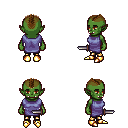
a pixel art fantasy rpg character, female body template, orc, green skin, chain tabard jacket, gold greaves, brown short mohawk hairstyle, gold boots, dagger, four views (front, back, left, right), 2x2 character sprite sheet, small pixel art, hard edges, no anti-aliasing